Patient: sex F, age 69
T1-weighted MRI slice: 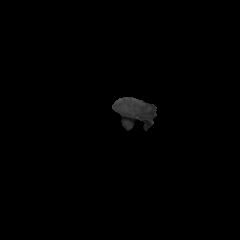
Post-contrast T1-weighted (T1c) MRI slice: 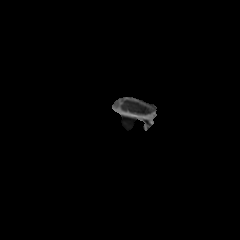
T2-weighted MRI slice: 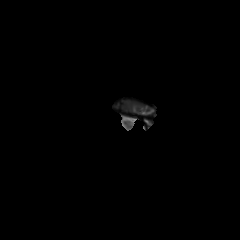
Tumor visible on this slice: yes
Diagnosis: Glioblastoma, IDH-wildtype
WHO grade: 4